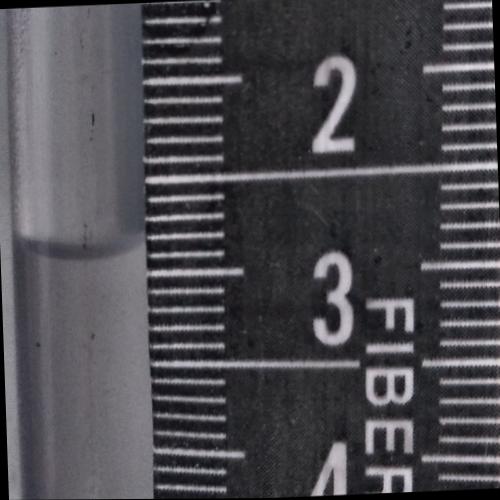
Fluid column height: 2.9 cm